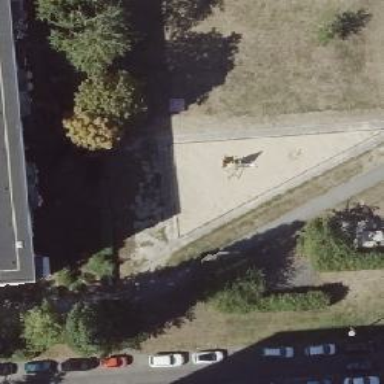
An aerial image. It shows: Playground featuring climbing frame.